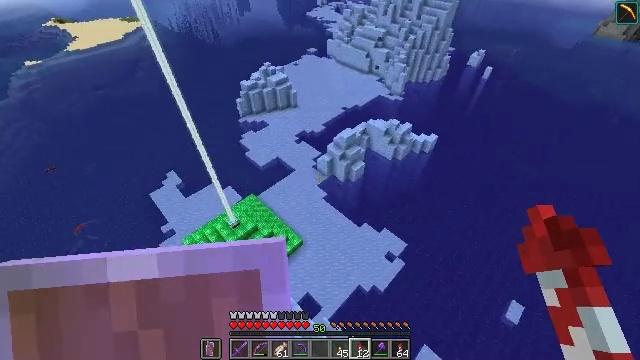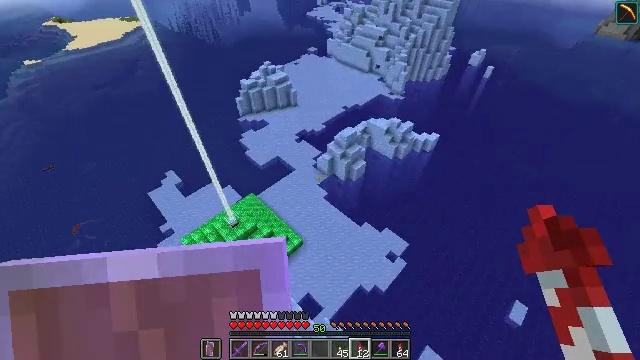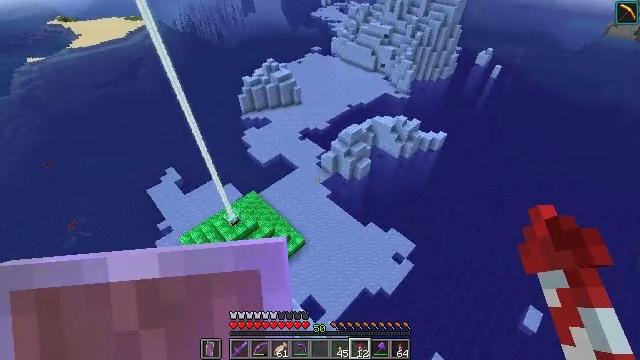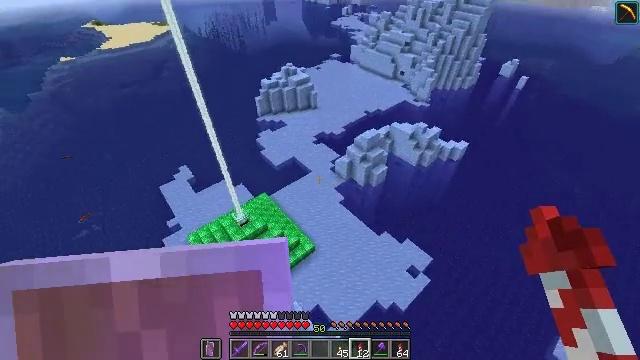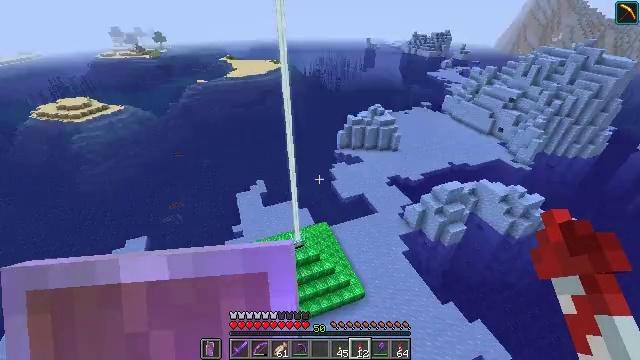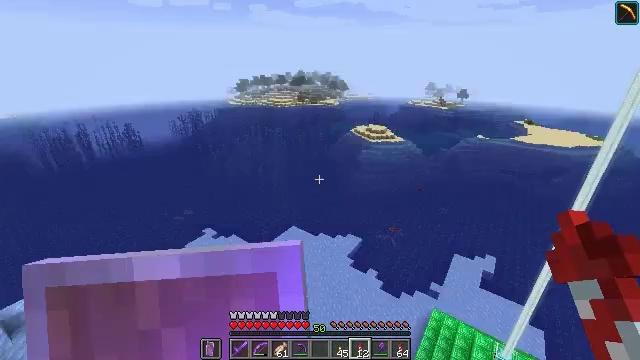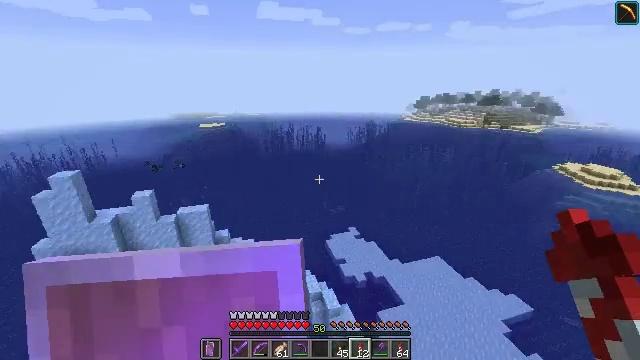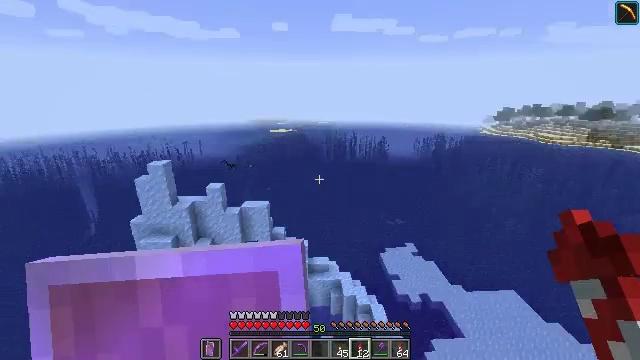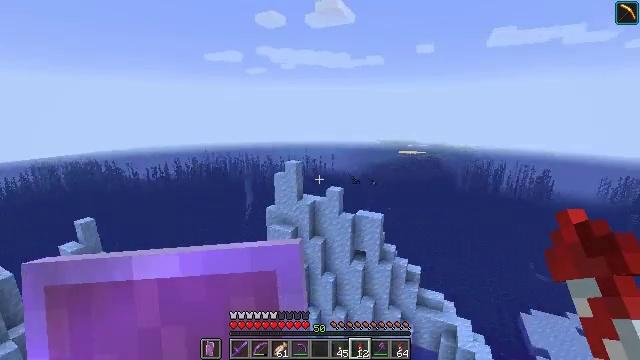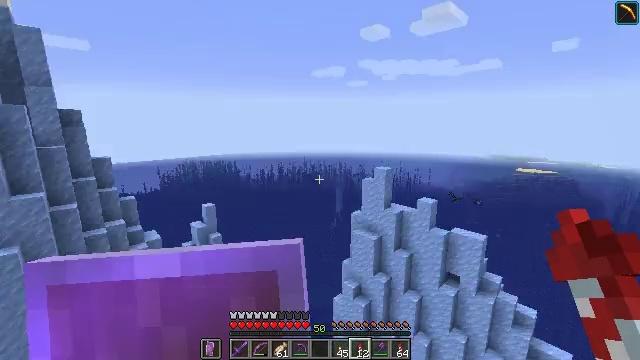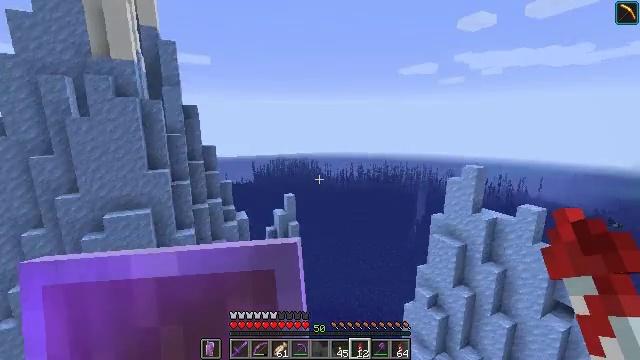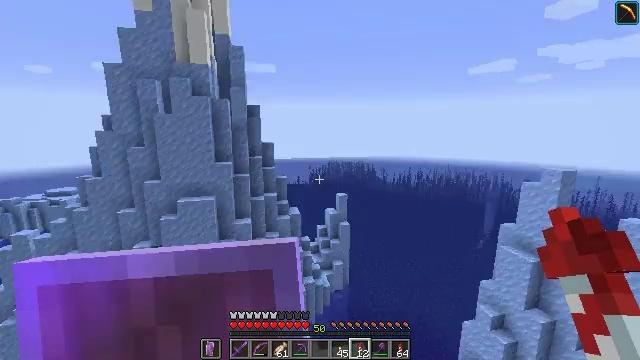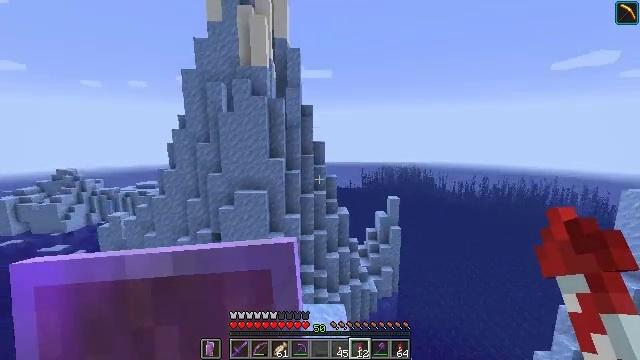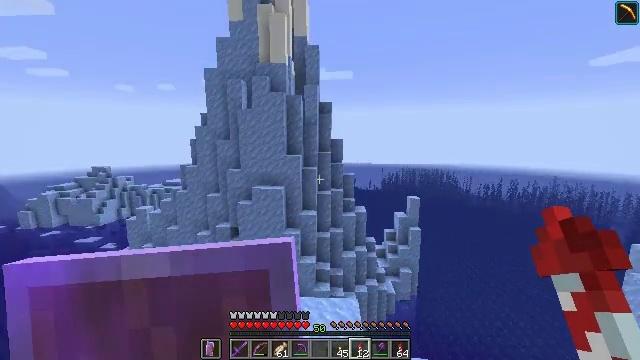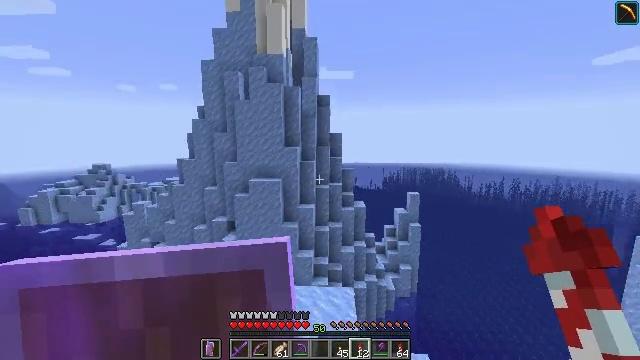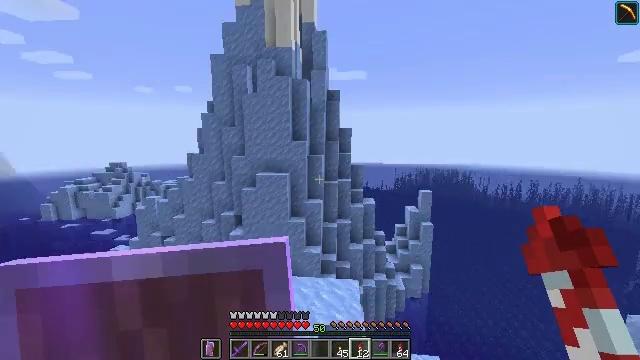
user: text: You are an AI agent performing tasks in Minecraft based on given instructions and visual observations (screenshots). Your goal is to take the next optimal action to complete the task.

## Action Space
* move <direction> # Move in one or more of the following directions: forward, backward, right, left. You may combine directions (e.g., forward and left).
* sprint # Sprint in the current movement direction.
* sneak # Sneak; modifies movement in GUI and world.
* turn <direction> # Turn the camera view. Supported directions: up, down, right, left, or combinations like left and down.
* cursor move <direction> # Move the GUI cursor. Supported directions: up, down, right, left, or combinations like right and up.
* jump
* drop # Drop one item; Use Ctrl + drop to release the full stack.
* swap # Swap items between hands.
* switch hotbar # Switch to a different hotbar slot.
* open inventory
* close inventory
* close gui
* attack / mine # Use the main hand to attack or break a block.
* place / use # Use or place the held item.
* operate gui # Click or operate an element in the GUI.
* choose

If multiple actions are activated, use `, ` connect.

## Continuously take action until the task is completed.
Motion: motion action
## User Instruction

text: Acquire packed ice by mining.
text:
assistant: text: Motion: no_op
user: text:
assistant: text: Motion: no_op
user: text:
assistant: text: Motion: turn left and up
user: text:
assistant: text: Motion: turn left and up
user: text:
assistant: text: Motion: turn left and up
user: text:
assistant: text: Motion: turn left and up
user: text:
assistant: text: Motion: turn left and up
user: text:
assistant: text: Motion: turn left and up
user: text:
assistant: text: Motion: turn left and up
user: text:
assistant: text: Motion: turn left
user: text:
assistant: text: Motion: turn left
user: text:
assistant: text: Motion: turn left and up
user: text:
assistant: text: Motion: turn left
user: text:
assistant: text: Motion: no_op
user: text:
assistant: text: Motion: turn left
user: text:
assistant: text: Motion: turn left
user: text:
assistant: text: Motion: turn left
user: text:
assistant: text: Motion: turn left and down
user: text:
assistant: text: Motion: turn left and down
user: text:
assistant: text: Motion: turn left and down
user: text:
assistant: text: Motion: turn left
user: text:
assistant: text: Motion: turn left
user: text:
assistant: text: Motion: no_op
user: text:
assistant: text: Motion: no_op
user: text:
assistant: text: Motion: no_op
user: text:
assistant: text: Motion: no_op
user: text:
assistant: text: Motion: no_op
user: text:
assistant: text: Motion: turn left
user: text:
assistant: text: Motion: turn left and down
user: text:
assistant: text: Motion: sneak, turn left and down